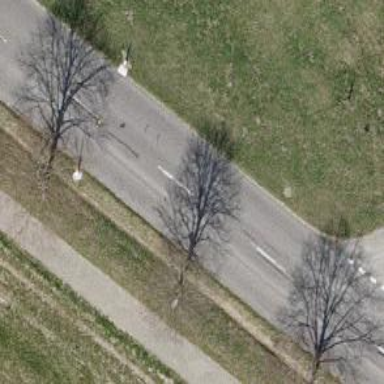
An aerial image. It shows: Tertiary road with asphalt surface.